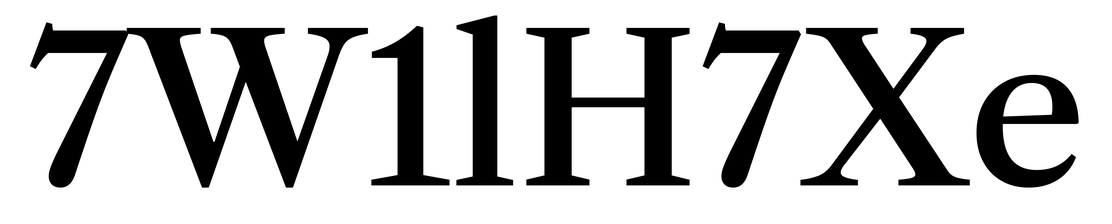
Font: LibreCaslonText_Medium